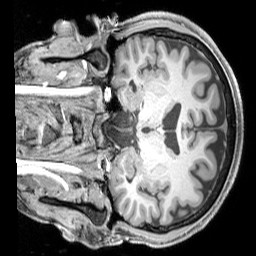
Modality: T1w
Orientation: coronal
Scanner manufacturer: siemens
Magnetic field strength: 3 T
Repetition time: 2.3 s
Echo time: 0.00226 s